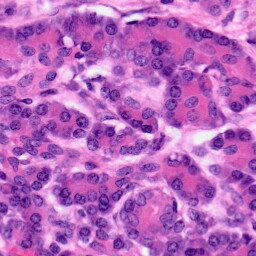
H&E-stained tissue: Pancreatic